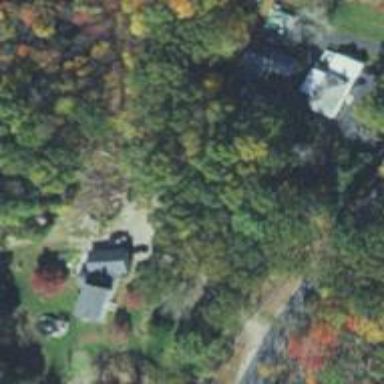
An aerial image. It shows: Driveway leading to service road.